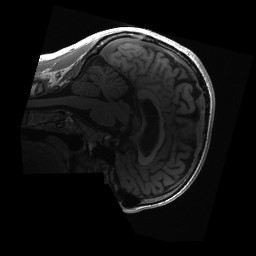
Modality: T1w
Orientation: sagittal
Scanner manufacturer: siemens
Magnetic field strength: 3 T
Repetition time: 2.3 s
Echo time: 0.00279 s